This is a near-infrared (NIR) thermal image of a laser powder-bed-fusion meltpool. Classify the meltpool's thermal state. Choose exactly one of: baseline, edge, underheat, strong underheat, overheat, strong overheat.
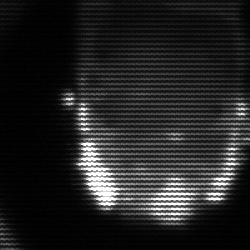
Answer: baseline